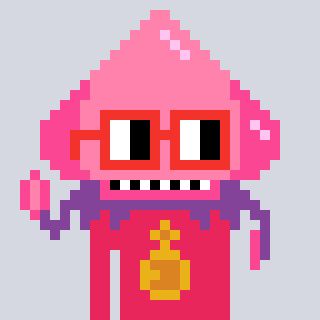
a pixel art character with square red glasses, a squid-shaped head and a redpinkish-colored body on a cool background